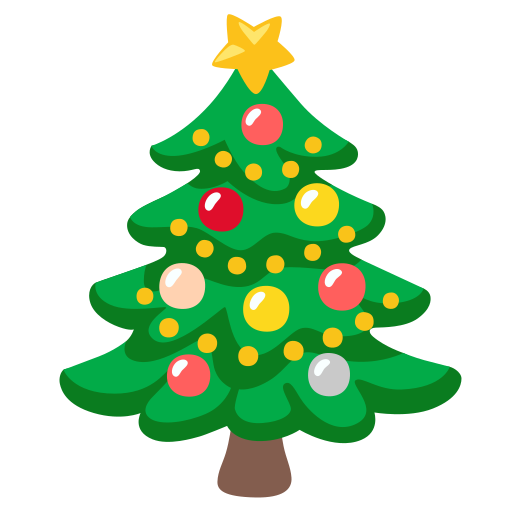
Emoji: 🎄